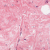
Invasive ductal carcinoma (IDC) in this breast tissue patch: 0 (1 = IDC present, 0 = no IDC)